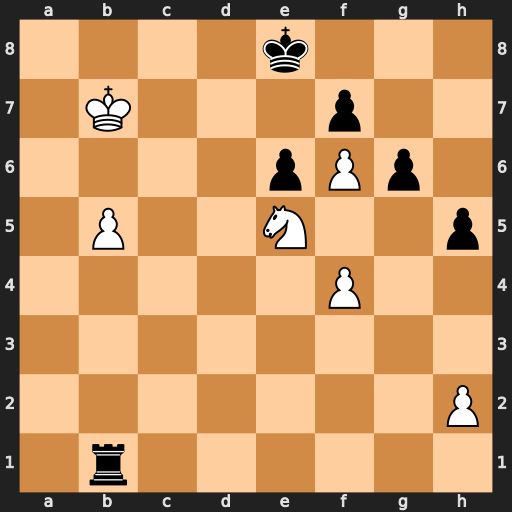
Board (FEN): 4k3/1K3p2/4pPp1/1P2N2p/5P2/8/7P/1r6
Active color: w
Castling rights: -
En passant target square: -
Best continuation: b6 Rh1 Kc6 Rxh2 Nc4 Rc2 b7 Rxc4+ Kb5 Kd7 b8=Q